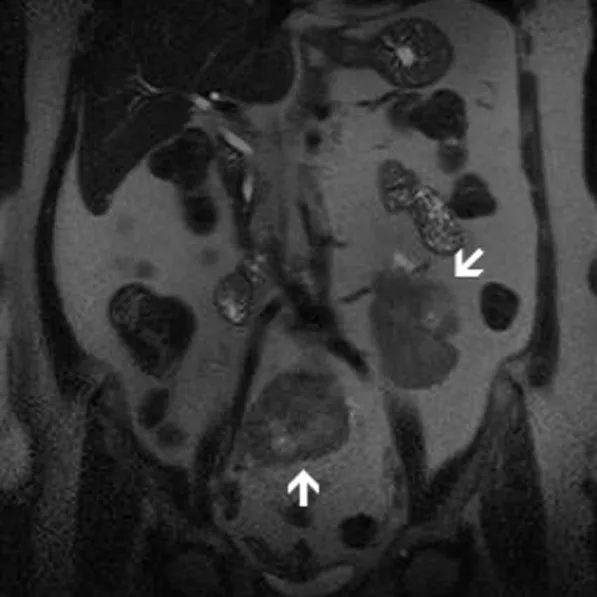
T2-weighted half Fourier single-shot turbo spin echo (HASTE) sequence showing bilateral renal ectopy (arrows).
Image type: radiology (mri)